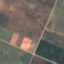
Label: AnnualCrop